Question: I am new to angularjs and working on creating a sample application. I was making use of 'ng-repeat' directive. My controller looks like this:
'''
app.controller('CustomerController',function ($scope) {
$scope.customers = [{ Name: 'Emp One' }, { Age: 10 }, { Salary: 100000000 },
{ Name: 'Emp Two' }, { Age: 20 }, { Salary: <PHONE> },
{ Name: 'Emp Three' }, { Age: 30 }, { Salary: 300000000 }];
$scope.AddCustomer = function() {
$scope.customers.push($scope.NewCutomer.Name, $scope.NewCutomer.Age, $scope.NewCutomer.Salary);
};
})
'''
Now on the view I am just printing the output.
'''
<div ng-repeat="cust in customers">
<p>Name: {{cust.Name}} Age: {{cust.Age}} Salary: {{cust.Salary}}</p>
</div>
'''
Look at the below image, instead of producing 3 lines, system is generating 9 lines.

'''
Name: EmpOne Age: 10 Salary: <PHONE>
Name: EmpTwo Age: 30 Salary: <PHONE>
Name: EmpThree Age: 30 Salary: 300000000
'''
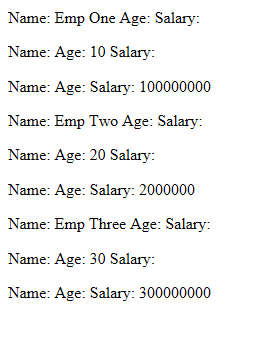
Answer: Your object is formatted incorrectly, it should be:
'''
$scope.customers = [{ Name: "Emp One", Age: 10, Salary: 100000000 },
'''
And so on. Else, each object gets a new line, like your current result.